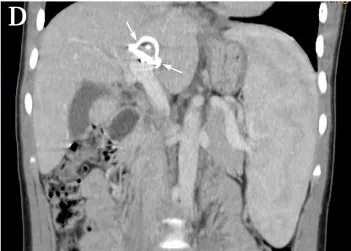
Abdominal ultrasound and contrast-enhanced computed tomography (CT) reexamination were performed 3 years after the interventional therapy. Contrast-enhanced CT on this reconstructed coronal view showed annular metal density shadows in the hilum of the liver (arrows).
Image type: radiology (ct)